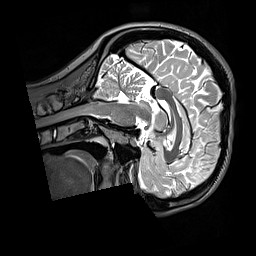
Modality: T2w
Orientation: sagittal
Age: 22
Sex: female
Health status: healthy
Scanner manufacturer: siemens
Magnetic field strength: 3 T
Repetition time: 3.2 s
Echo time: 0.568 s